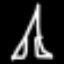
Label: The Eiffel Tower